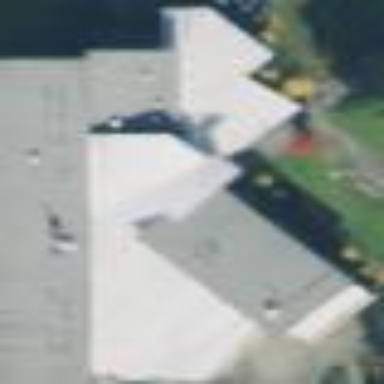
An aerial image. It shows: School building.